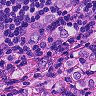
Metastatic tissue present: yes